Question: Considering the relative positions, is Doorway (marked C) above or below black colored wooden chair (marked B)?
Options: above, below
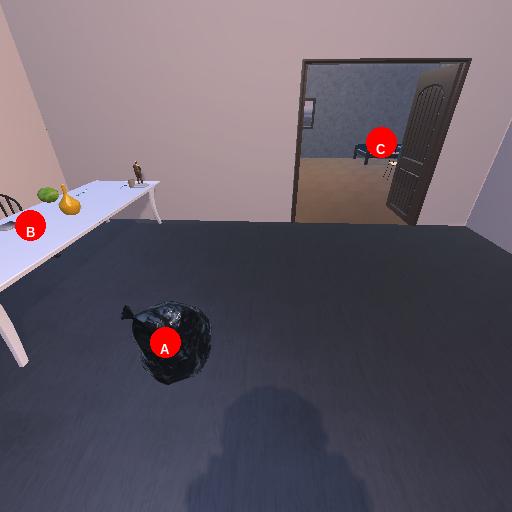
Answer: above